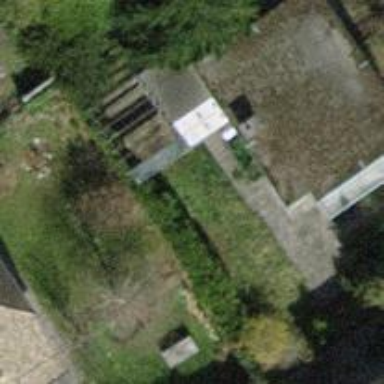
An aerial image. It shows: Detached building.